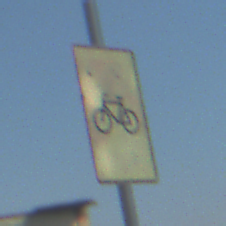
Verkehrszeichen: RadverkehrOhnePfeilsymbol
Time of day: Midday
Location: Outdoor (Suburban)
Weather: PartlyCloudy
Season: NotSpecified
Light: Natural